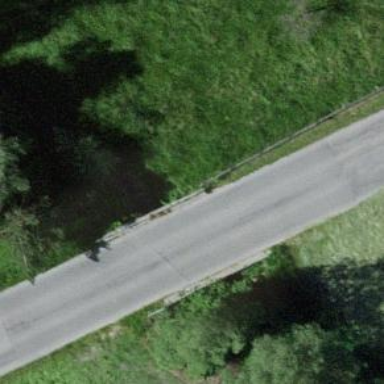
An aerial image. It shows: Tertiary road on bridge with asphalt surface.